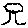
Label: tree